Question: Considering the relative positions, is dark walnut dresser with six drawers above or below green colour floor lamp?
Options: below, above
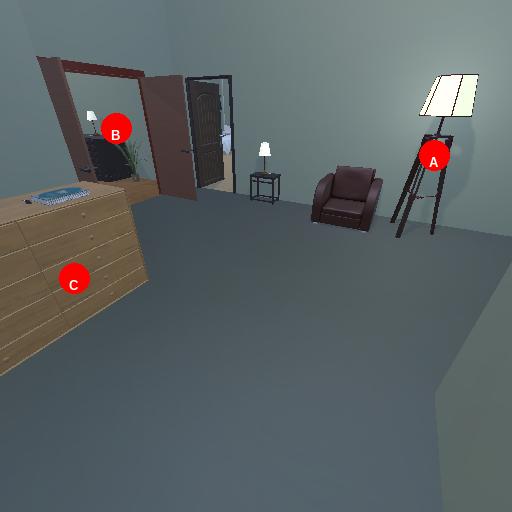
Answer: below